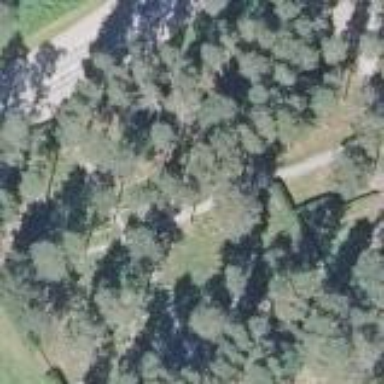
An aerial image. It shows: Cemetery.